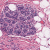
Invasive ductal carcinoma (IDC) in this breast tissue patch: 0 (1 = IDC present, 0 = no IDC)